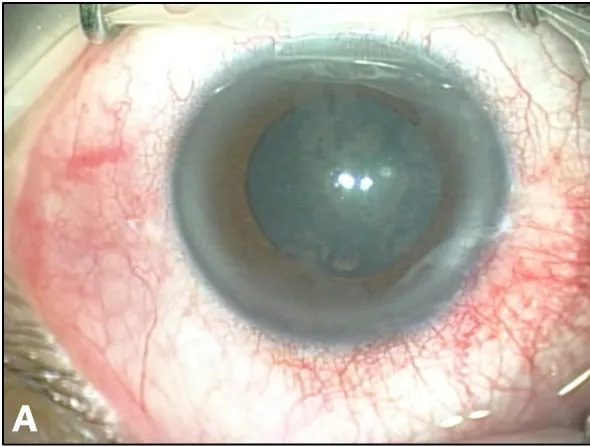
Case 1: (A) Intraoperative image of the right eye showing grayish amoeboid epithelial abnormality obstructing the visual axis.
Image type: ophthalmic_imaging (slit_lamp_photograph)